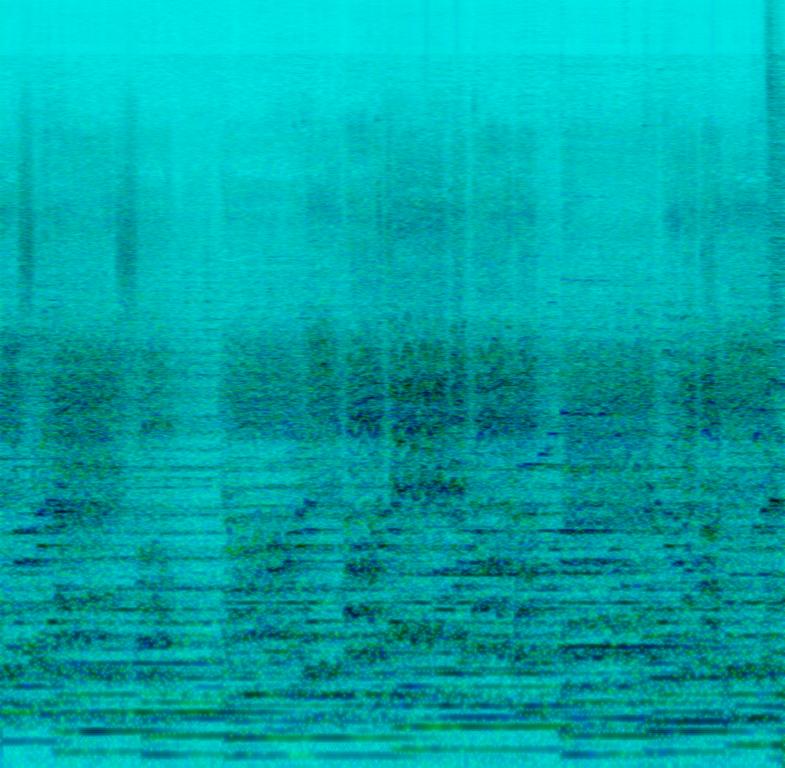
This song contains a full orchestra playing a melody with long and short strings; flutes adding short melodies on top and a cymbal hit to close the phrase. A mixed choir is singing opera then a male solo singer takes over with a higher voice. This song may be playing in a musical or theater opera performance.